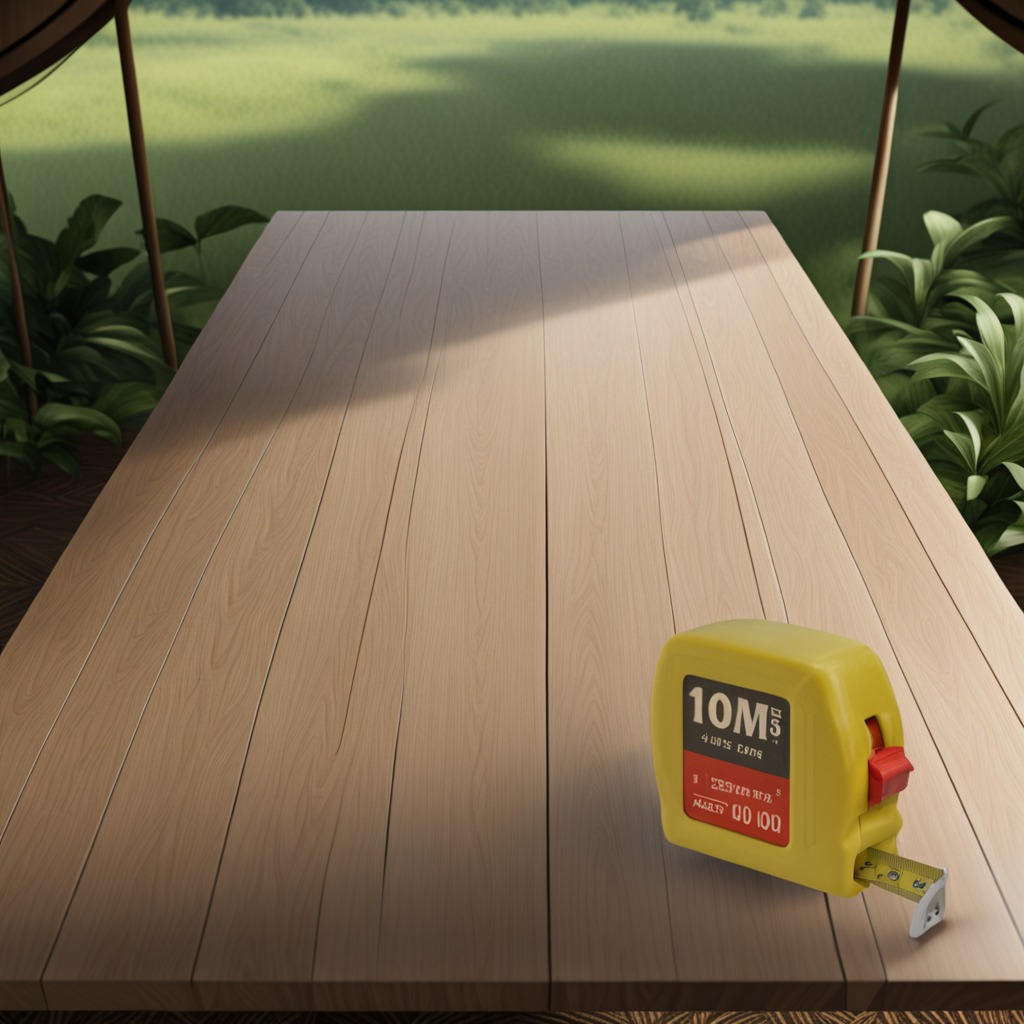
A measuring tape is lying on the wooden table.